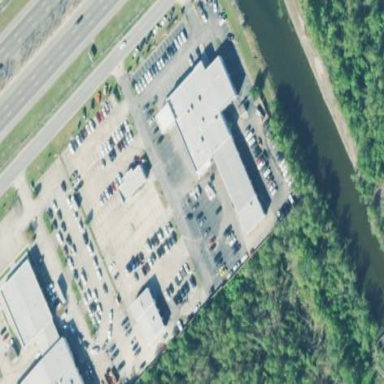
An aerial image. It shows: Building that houses car shop.